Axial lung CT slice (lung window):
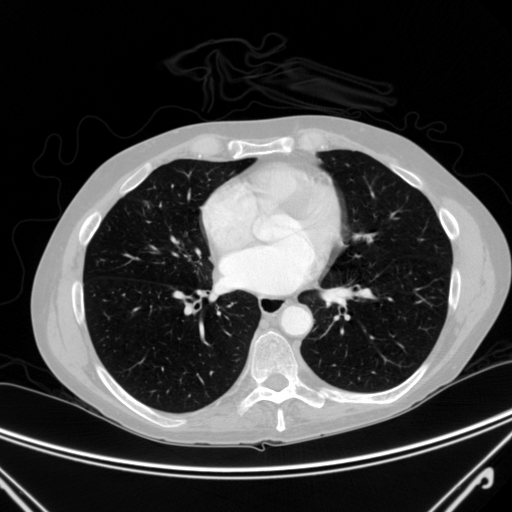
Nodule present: no